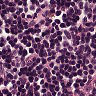
Metastatic tissue present: no